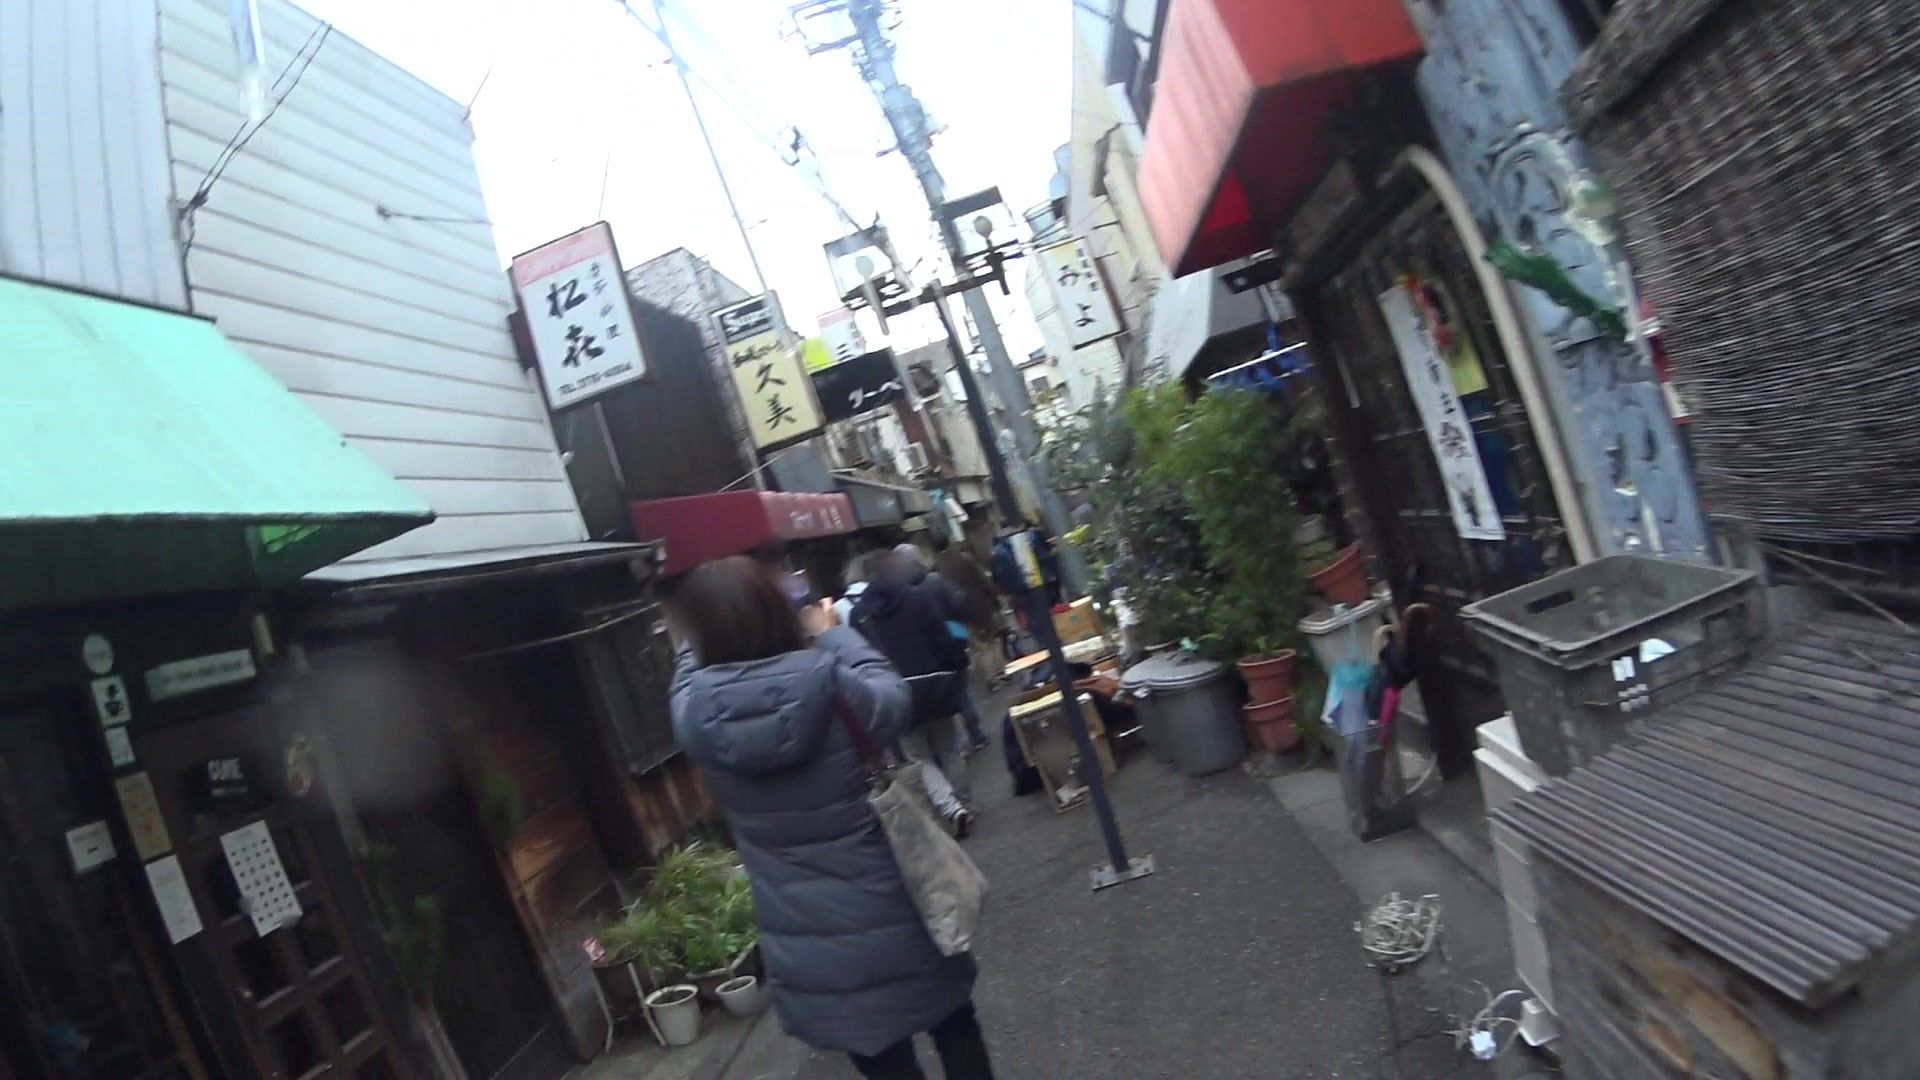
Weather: clear
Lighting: day
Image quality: good
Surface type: walking surface
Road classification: steps, footway, path
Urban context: urban centre
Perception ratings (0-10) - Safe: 2.59, Lively: 6.36, Beautiful: 2.29, Boring: 3.39, Depressing: 5.49, Wealthy: 2.48